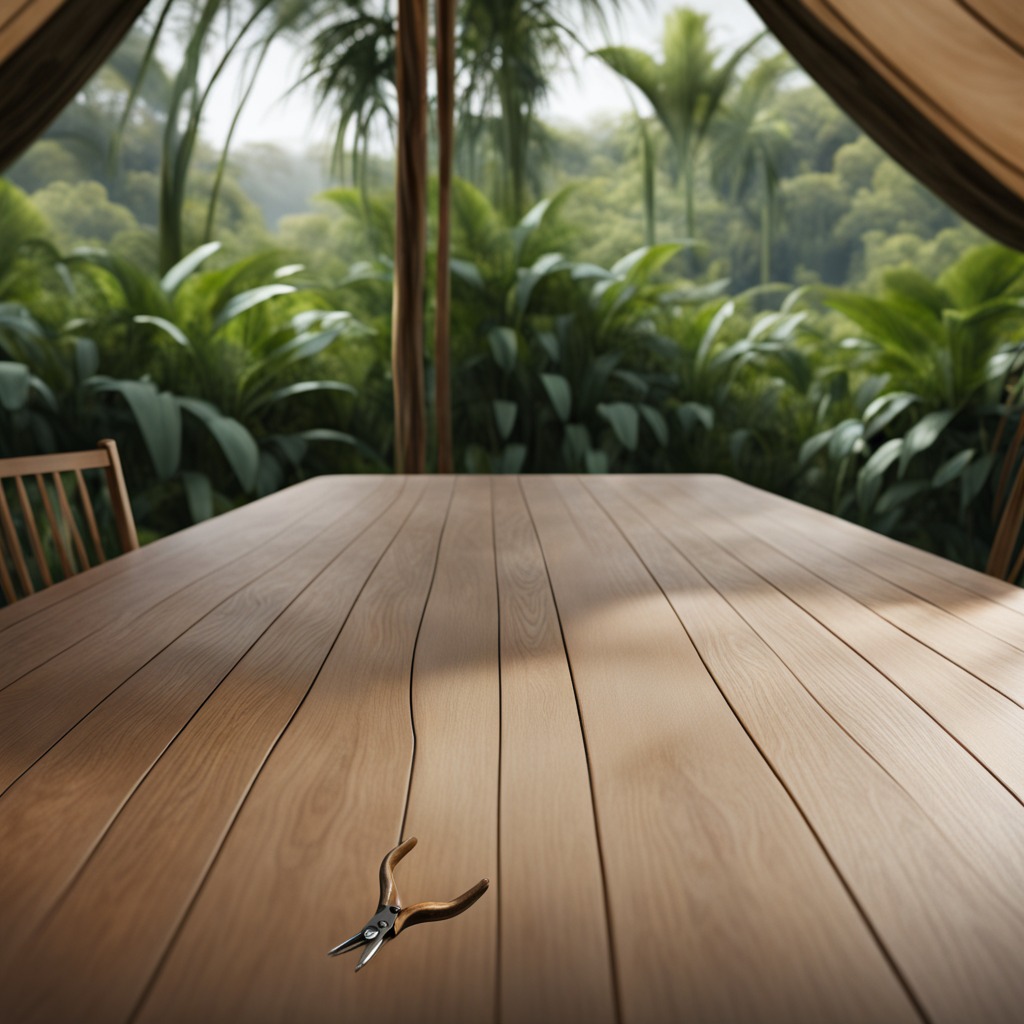
A plier is lying on a wooden table inside a jungle field workshop tent humid ambient light worn but